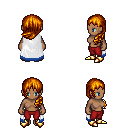
a pixel art fantasy rpg character, female body template, human, dark skin, white trimmed cape, red pants, dark blonde left-swept hairstyle, gold boots, four views (front, back, left, right), 2x2 character sprite sheet, small pixel art, hard edges, no anti-aliasing